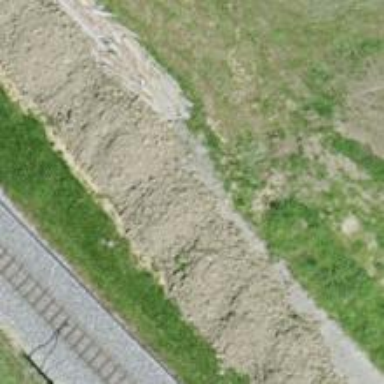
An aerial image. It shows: Narrow gauge railway with electrified contact lines.